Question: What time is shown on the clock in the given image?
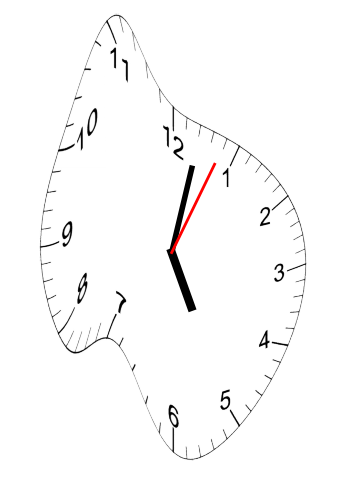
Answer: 05:02:04